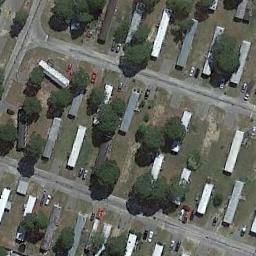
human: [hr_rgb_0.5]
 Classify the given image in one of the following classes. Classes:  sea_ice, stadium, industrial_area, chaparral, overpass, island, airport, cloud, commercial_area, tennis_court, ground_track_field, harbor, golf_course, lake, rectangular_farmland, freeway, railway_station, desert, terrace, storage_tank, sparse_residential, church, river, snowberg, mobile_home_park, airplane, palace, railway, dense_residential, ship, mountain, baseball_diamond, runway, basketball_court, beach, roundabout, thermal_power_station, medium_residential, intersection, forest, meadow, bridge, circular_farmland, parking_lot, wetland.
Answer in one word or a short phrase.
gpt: mobile_home_park